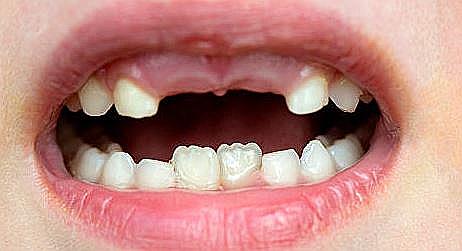
Condition: hypodontia